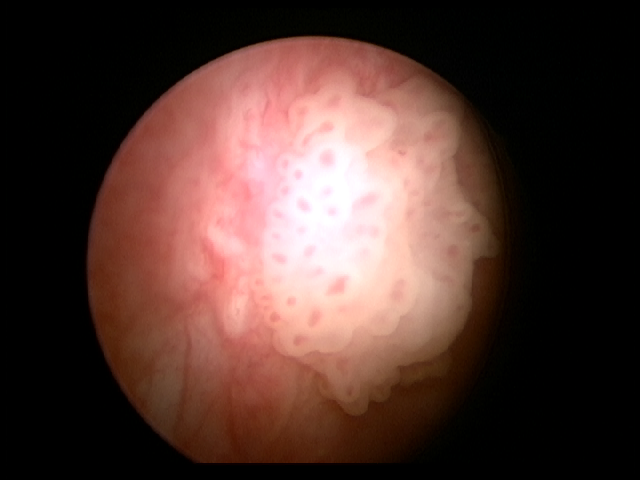
Modality: WLC
Class: Malignant
Subclass: LowGradePapillary
Secondary subclass: HighGradePapillary
Lesion: L2
Stage: Ta
Morphology: Papillary
Bladder cancer association: Yes